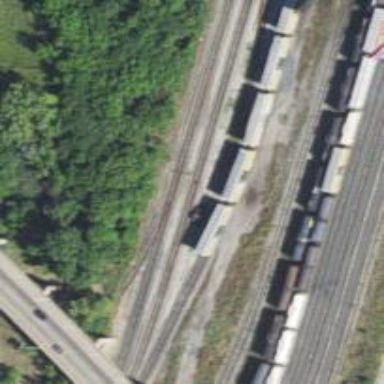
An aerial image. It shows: Rail spur service.